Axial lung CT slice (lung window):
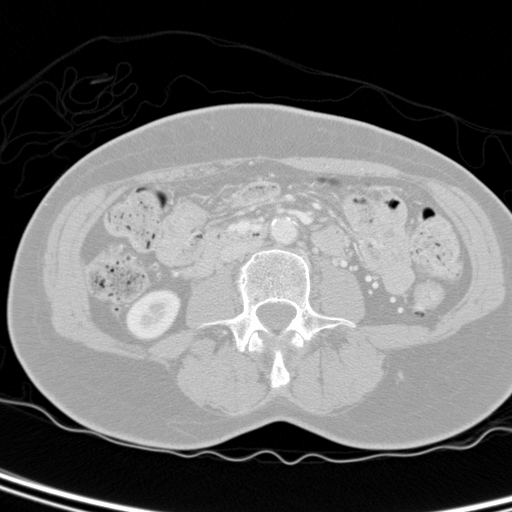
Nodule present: no